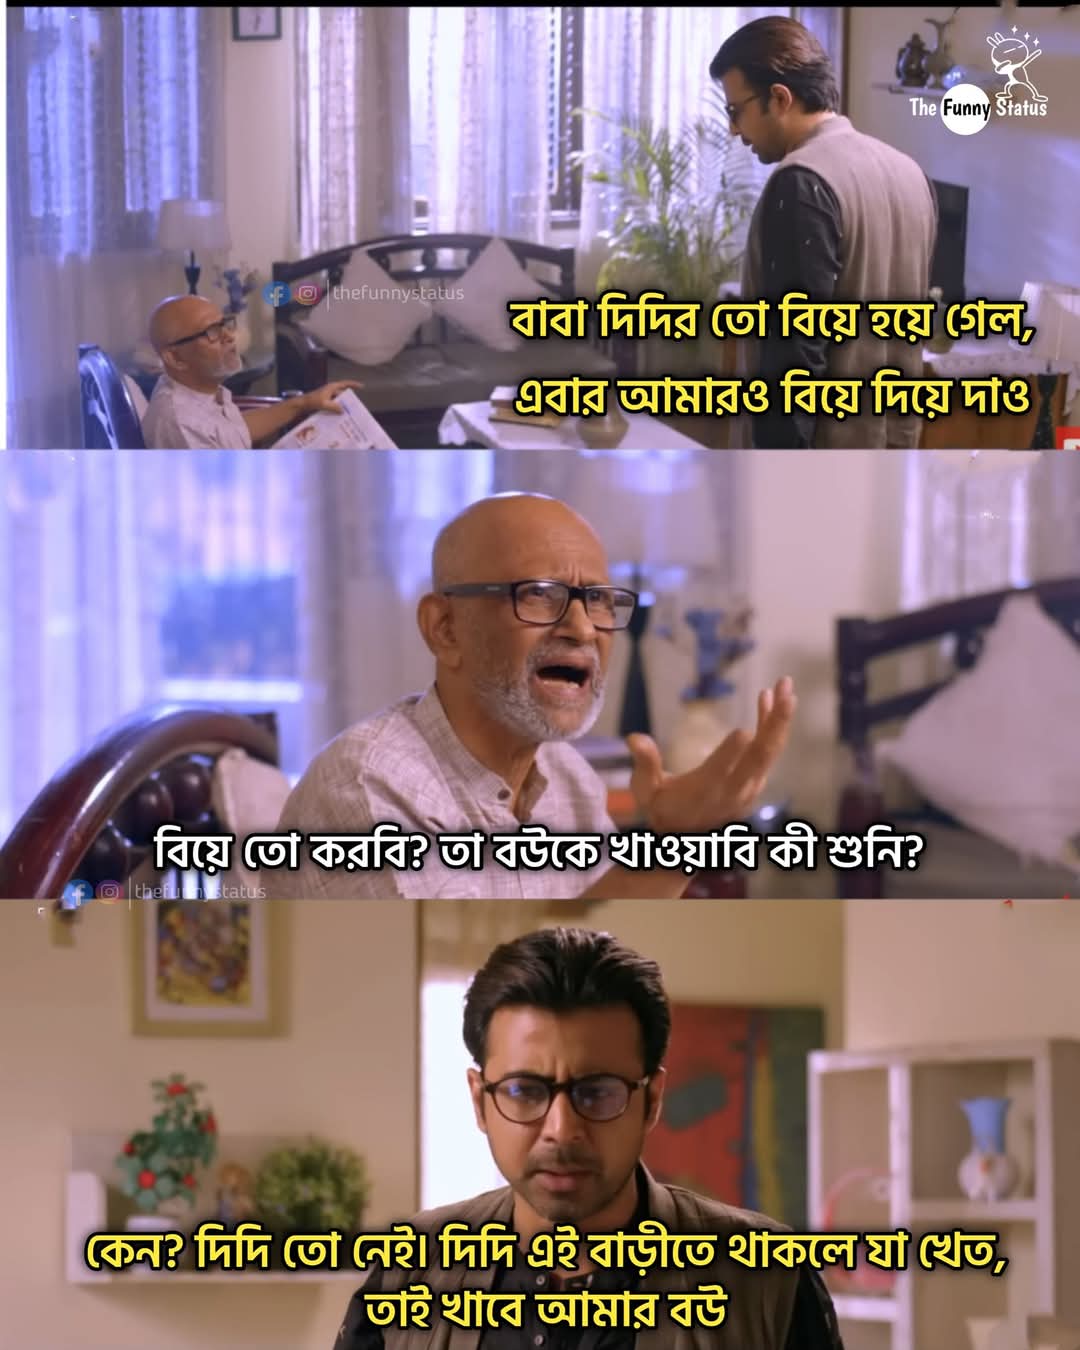
Text: বাবা দিদির তো বিয়ে হয়ে গেল, এবার আমারও বিয়ে দিয়ে দাও
বিয়ে তো করবি? তা বউকে খাওয়াবি কী শুনি?
কেন? দিদি তো নেই। দিদি এই বাড়ীতে থাকলে যা খেত, তাই খাবে আমার বউ
Label: Non Hate